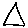
Label: triangle